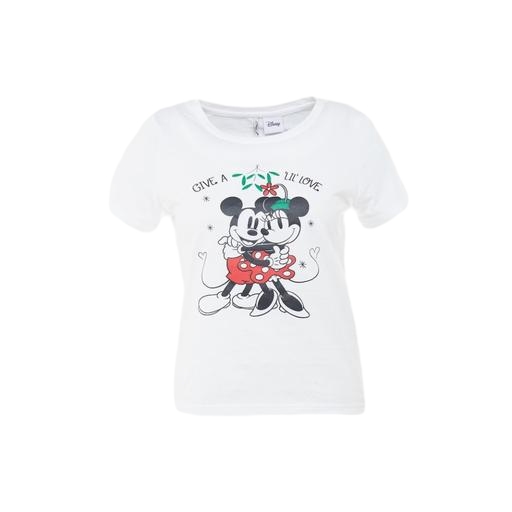
white mickey mouse graphic tee, white cartoon print t-shirt, t-shirt twist graphic, white background